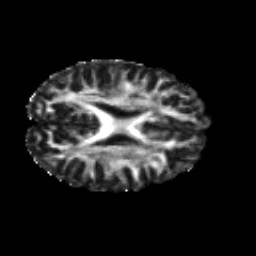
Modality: FA
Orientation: axial
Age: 32
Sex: female
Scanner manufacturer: siemens
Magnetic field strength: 3 T
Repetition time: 8.8 s
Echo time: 0.085 s